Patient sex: M
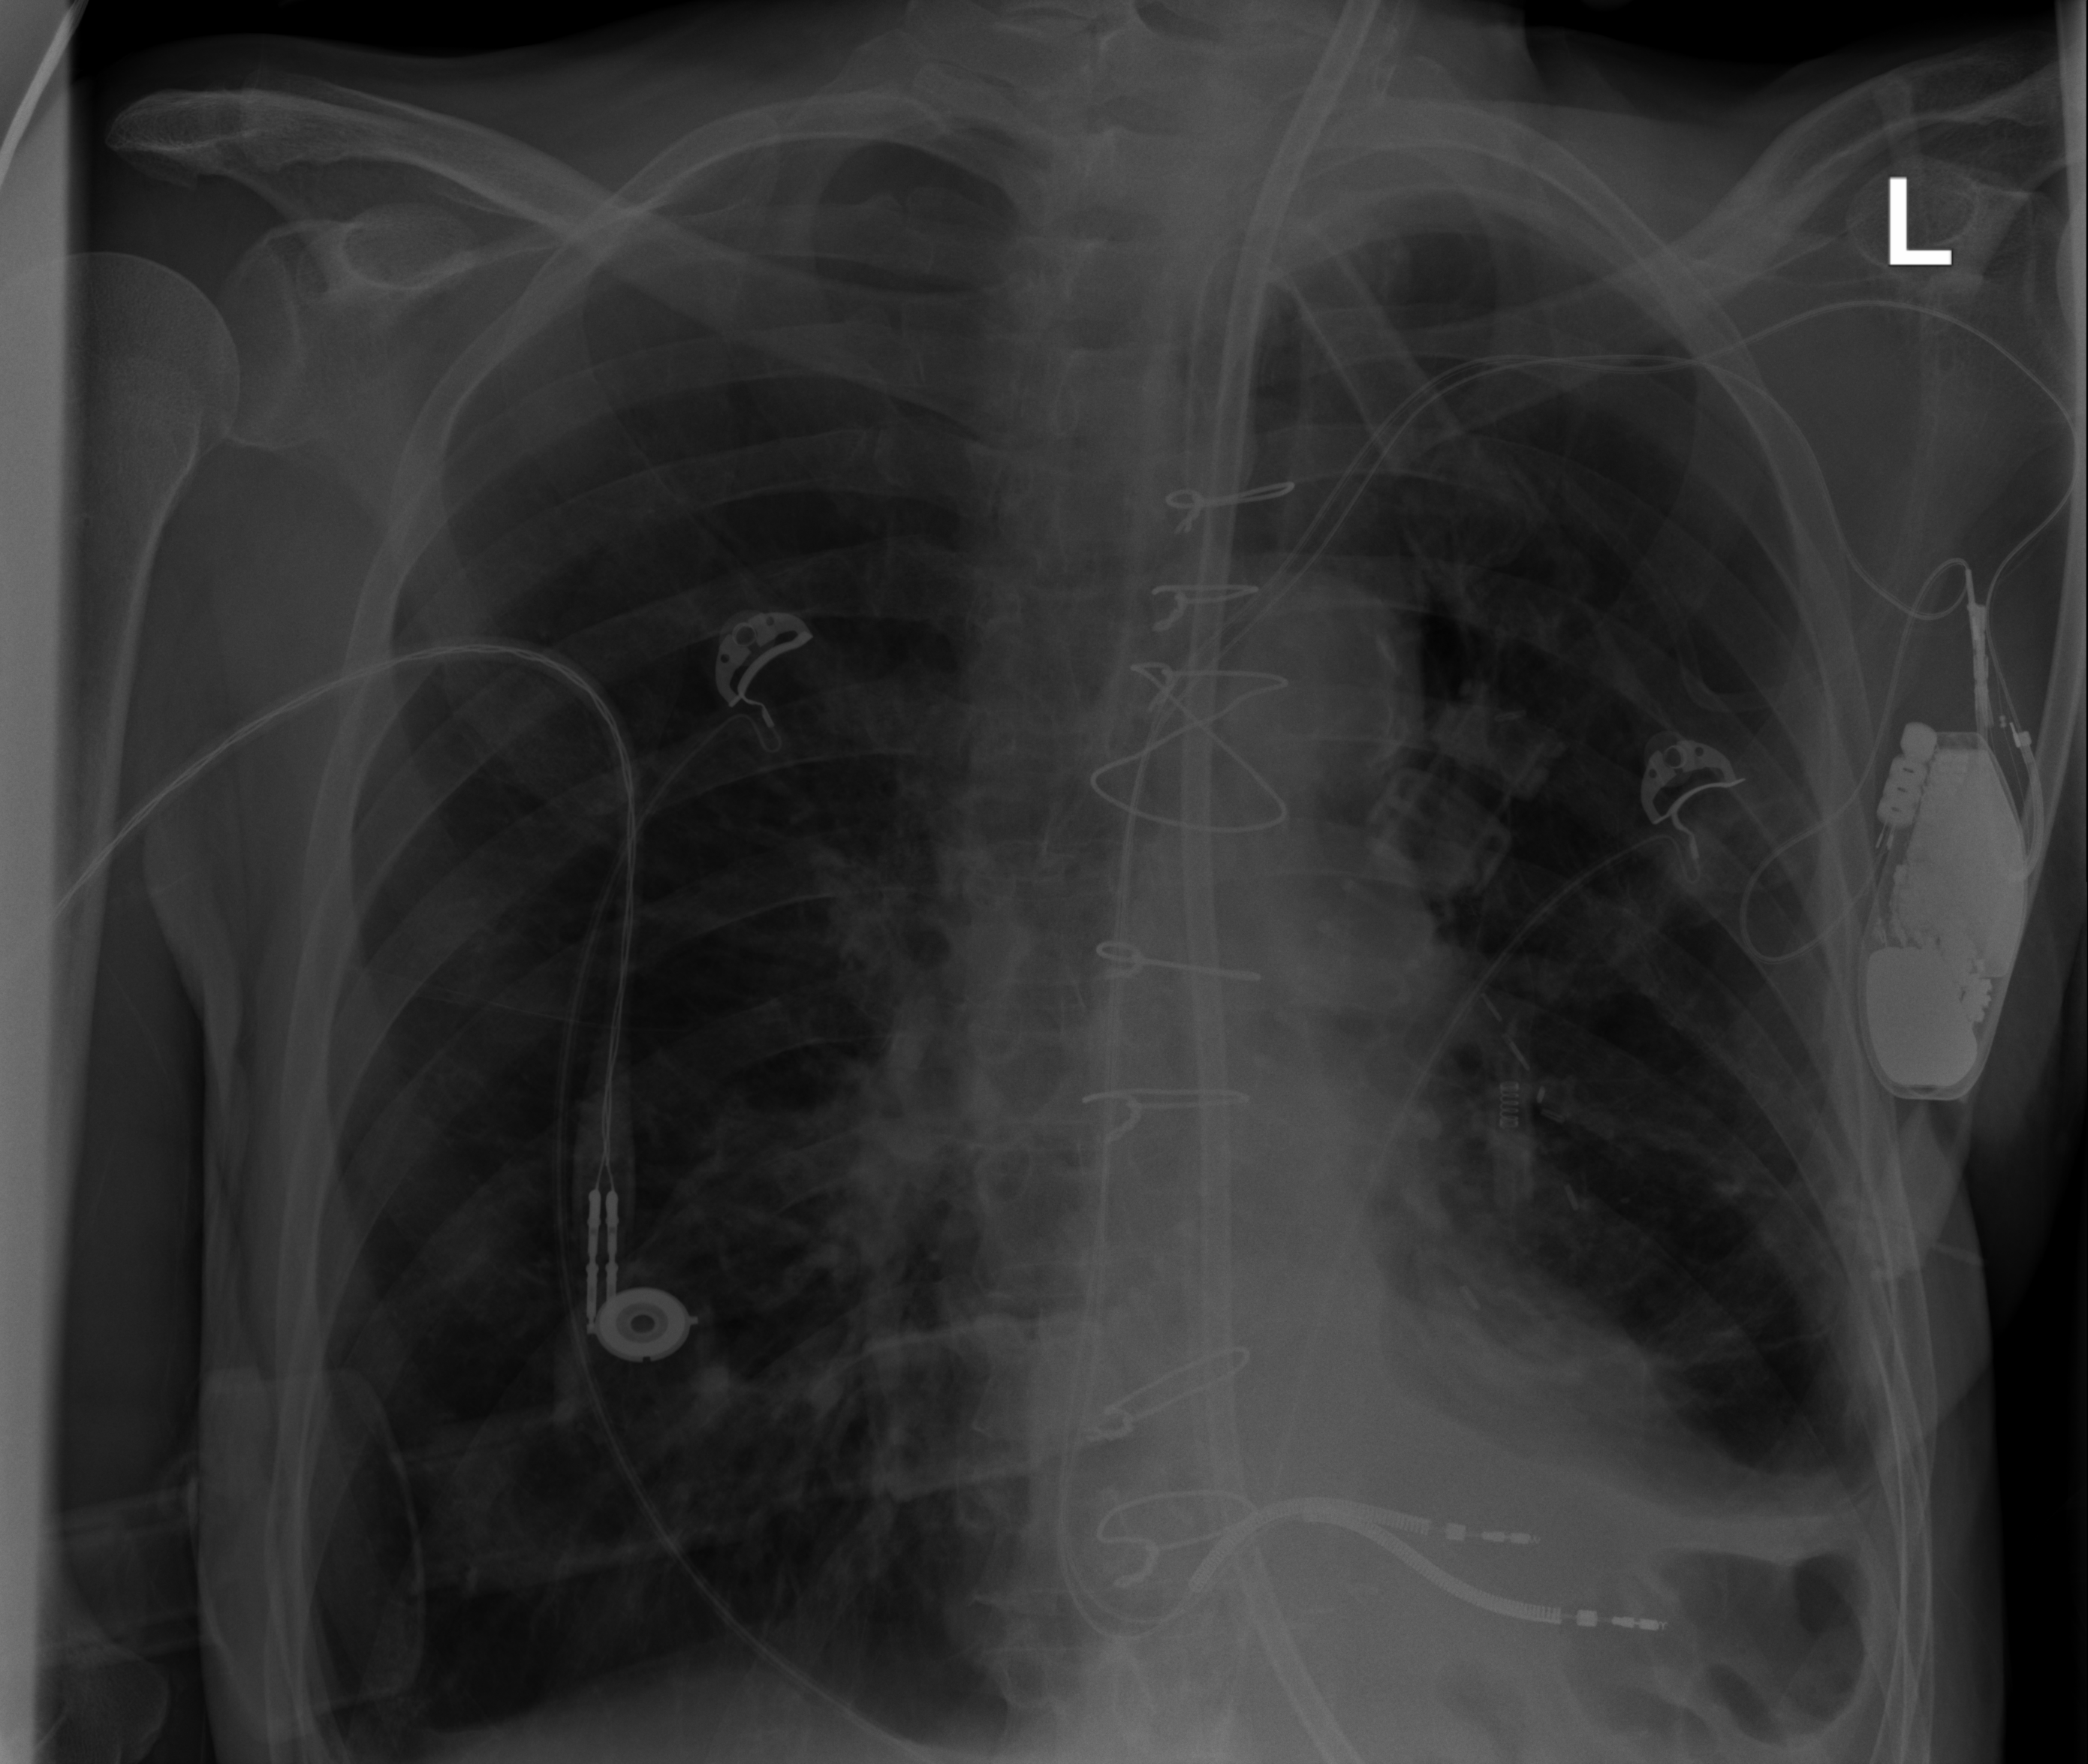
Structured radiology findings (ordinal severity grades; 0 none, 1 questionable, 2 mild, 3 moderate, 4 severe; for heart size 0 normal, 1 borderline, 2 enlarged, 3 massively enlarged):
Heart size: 0
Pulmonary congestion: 0
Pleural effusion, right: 0
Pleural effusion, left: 3
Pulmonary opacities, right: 0
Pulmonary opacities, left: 0
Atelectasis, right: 0
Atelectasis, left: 2